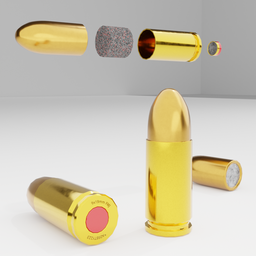
Label: tools